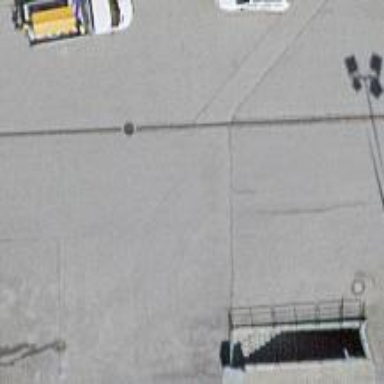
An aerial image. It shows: Alley classified as service road.